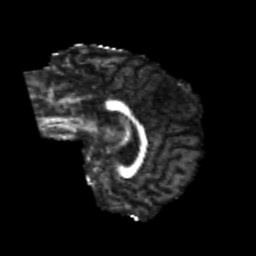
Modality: FA
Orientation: sagittal
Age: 20
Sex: female
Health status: healthy
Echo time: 0.074 s